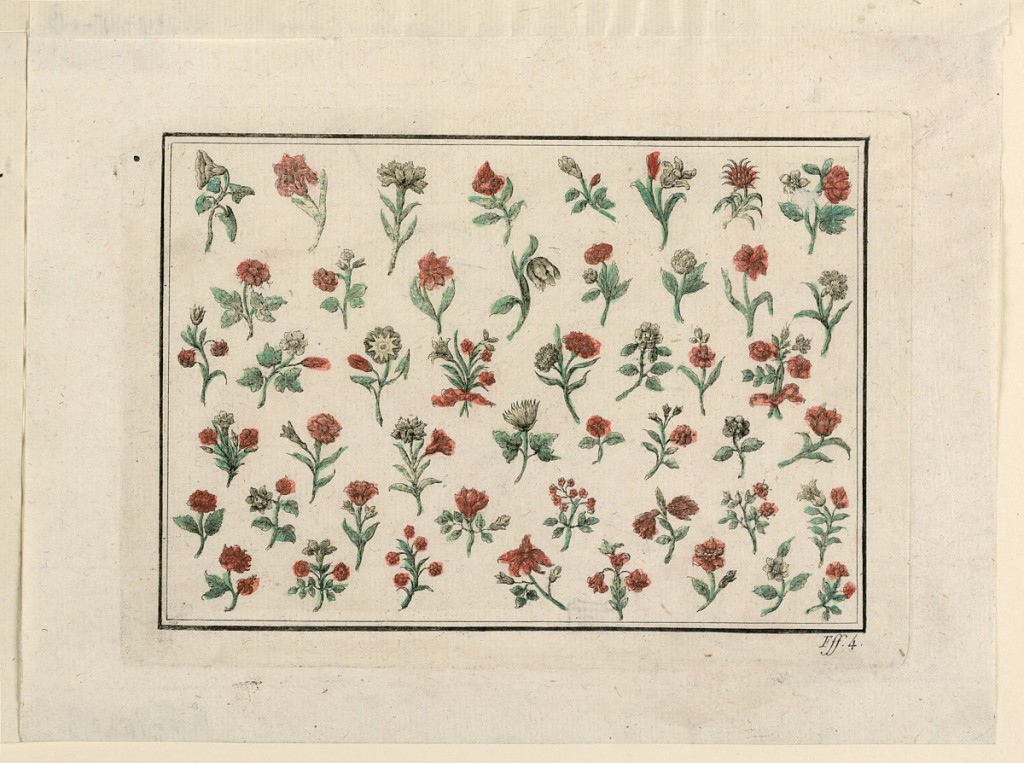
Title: Flowers
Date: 1775-1800
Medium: Hand colored engraving, brush and red, green, and yellow watercolor on paper
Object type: Print
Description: Forty-eight branches with flowers, disposed in six lines. Two bordering lines, engraved.